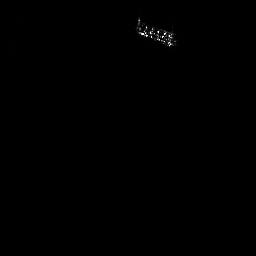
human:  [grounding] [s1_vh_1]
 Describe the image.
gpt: In the satellite image, there is  <ref>1 medium ship </ref> <box>[[51, 4, 69, 19, 0]]</box> located at top.